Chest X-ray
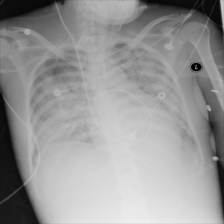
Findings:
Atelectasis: negative
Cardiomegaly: negative
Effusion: negative
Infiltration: positive
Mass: negative
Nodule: negative
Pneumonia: negative
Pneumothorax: negative
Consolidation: negative
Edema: negative
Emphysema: negative
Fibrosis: negative
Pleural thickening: negative
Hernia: negative